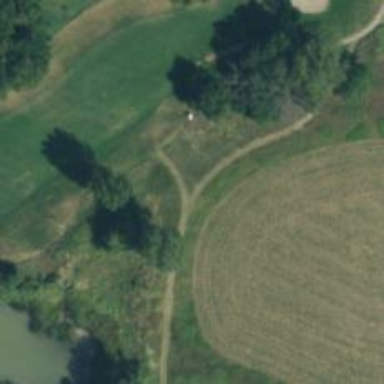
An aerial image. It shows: Path for both roads and golfers.